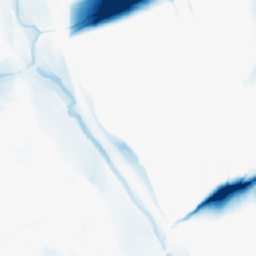
Category: morphological
Decomposition family: morphological_square
Decomposition parameters: operation: closing
size: 50
Upsampling method: nearest
Upsampling parameters: scale: 2
Upsampling scale: 2